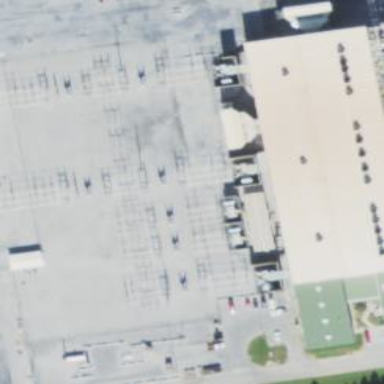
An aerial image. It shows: Substation surrounded by fence.